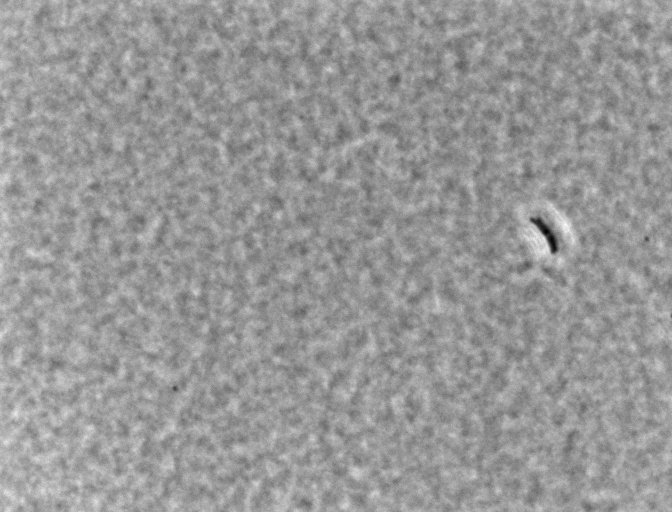
Bacillus coagulans